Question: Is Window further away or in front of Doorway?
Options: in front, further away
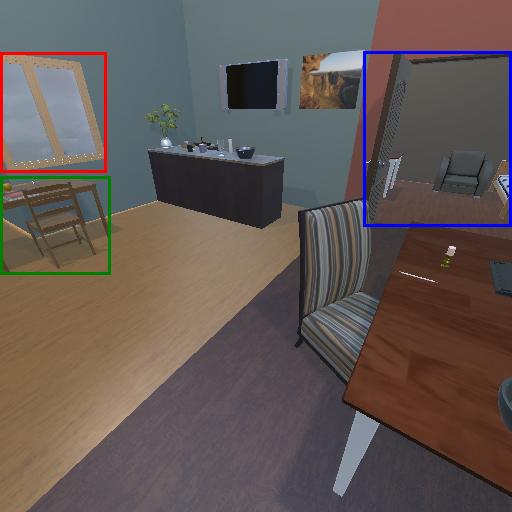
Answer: in front